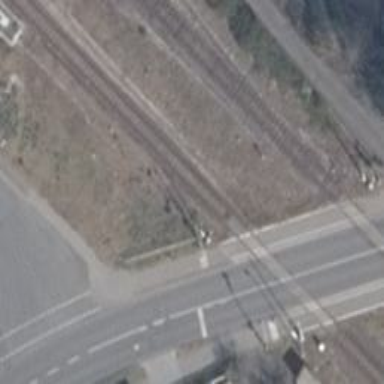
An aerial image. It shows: Full barrier at railway crossing.